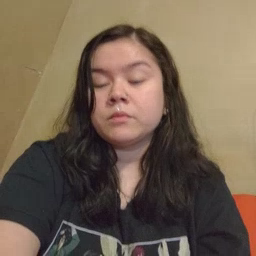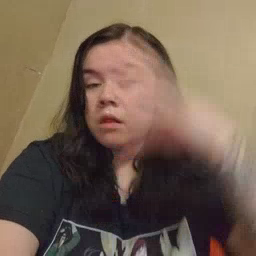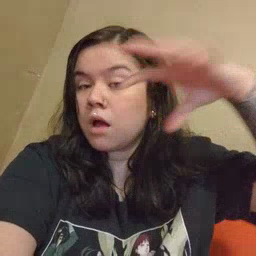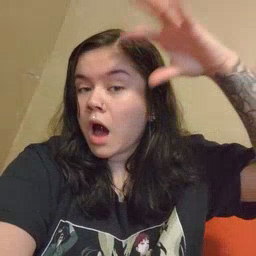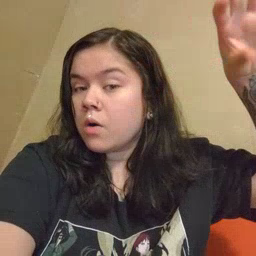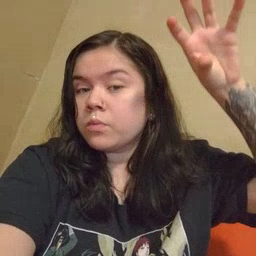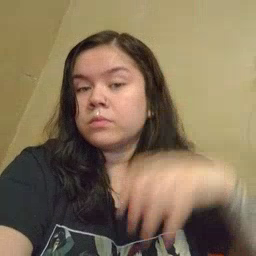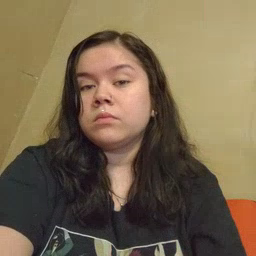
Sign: cloud